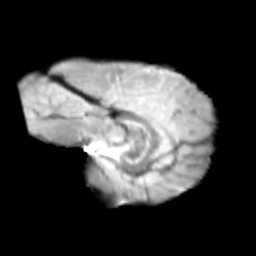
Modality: T2w
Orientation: sagittal
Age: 13
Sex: female
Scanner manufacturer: siemens
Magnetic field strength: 3 T
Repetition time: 3.8 s
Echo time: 0.07 s